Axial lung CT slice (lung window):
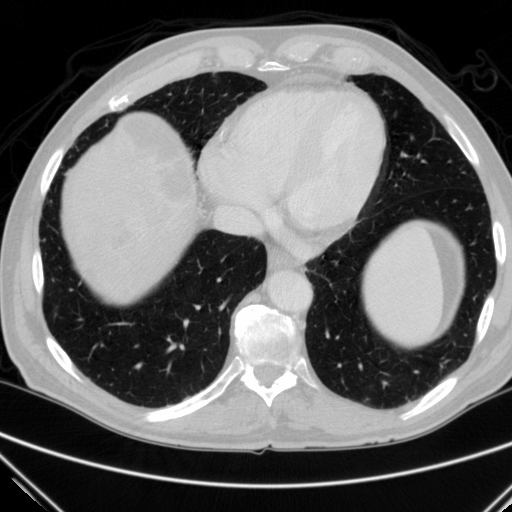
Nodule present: no